Question: Count the number of objects in the diagram.
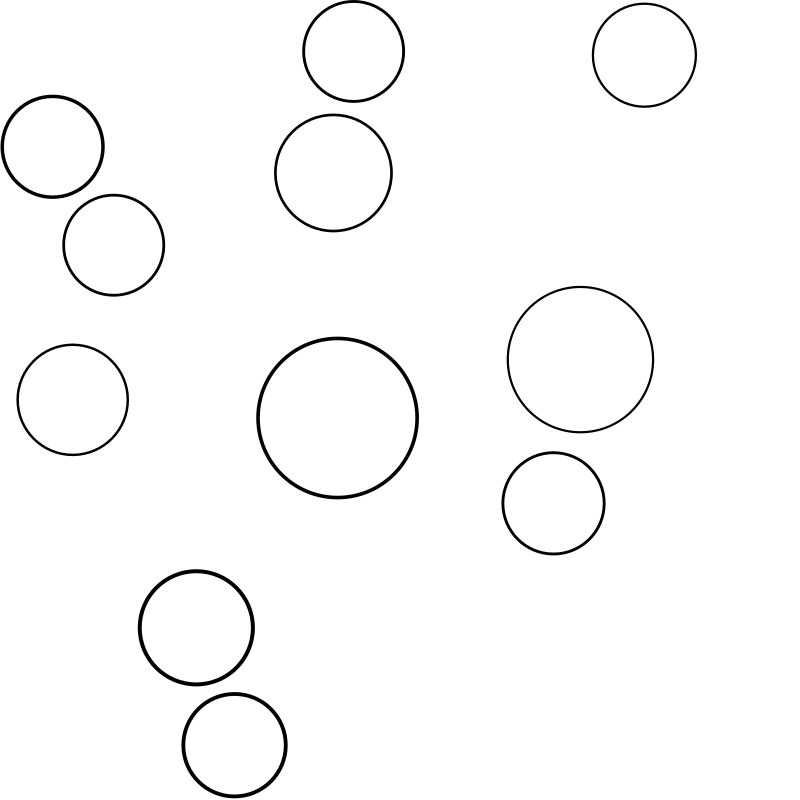
Answer: 11